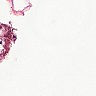
Metastatic tissue present: no